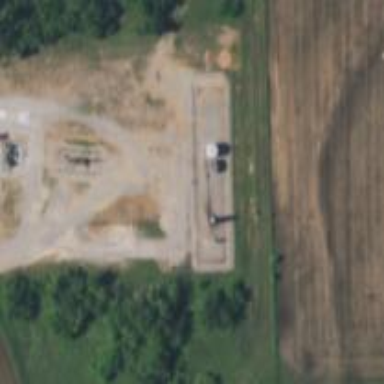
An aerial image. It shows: Storage tank that is man-made.